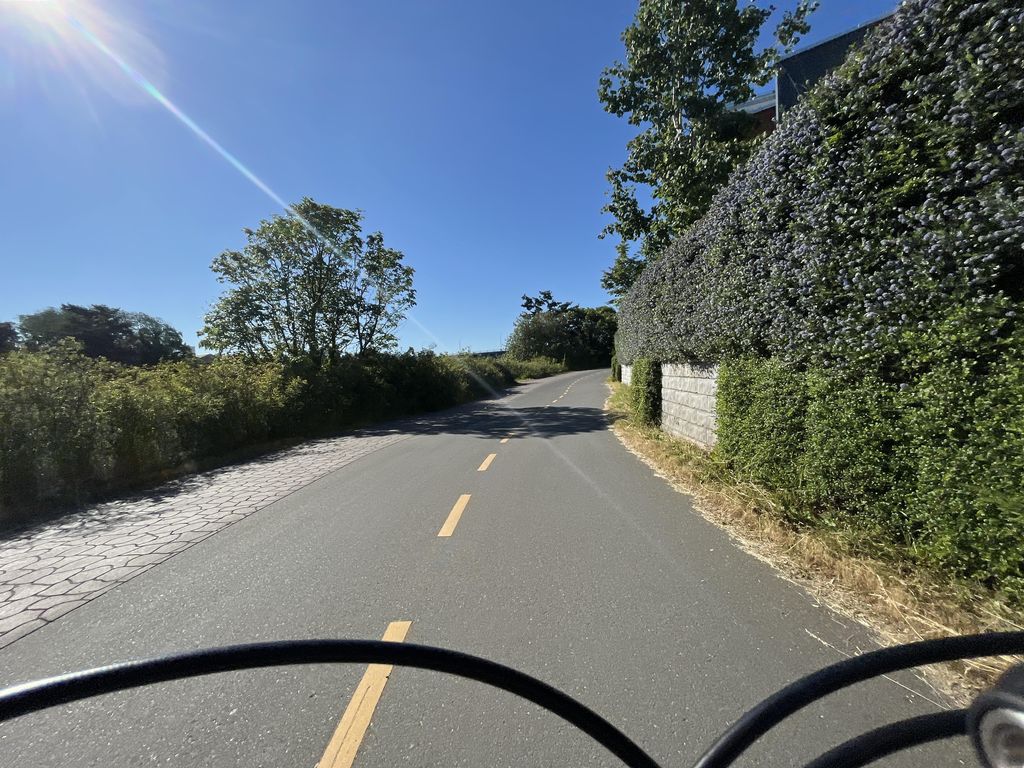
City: victoria